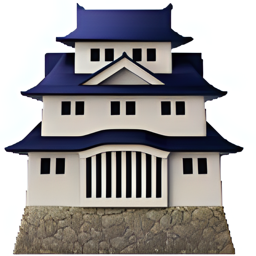
Name: japanese castle
Emoji: 🏯
Group: Travel & Places
Sub-group: place-building